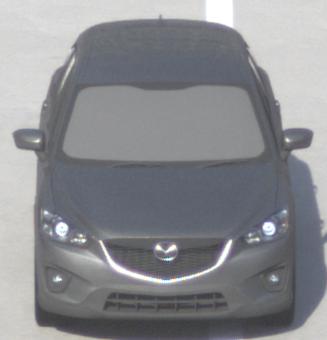
Make: Mazda
Model: CX-5 2.0 SKYACTIV-G 160
Detailed model: CX-5 (GH)
Model produced from: 2012/04
Model produced until: 2015/02
Doors: 5
Color: gray
Road condition: dry road
Daytime: morning or afternoon
Contrast: high contrast